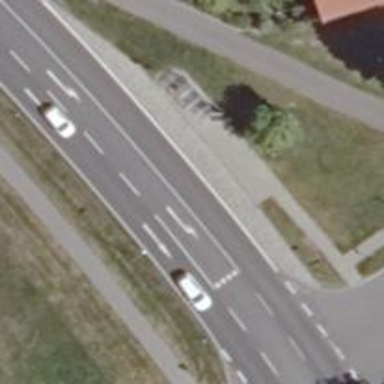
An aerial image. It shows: Public transport stop position.